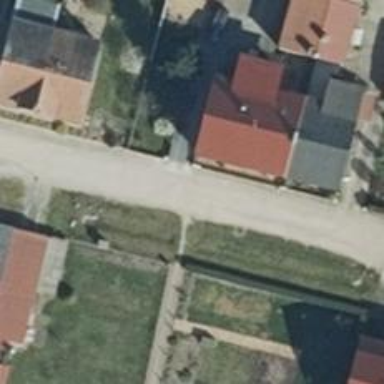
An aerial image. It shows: Residential road with compacted surface and sidewalks on both sides.